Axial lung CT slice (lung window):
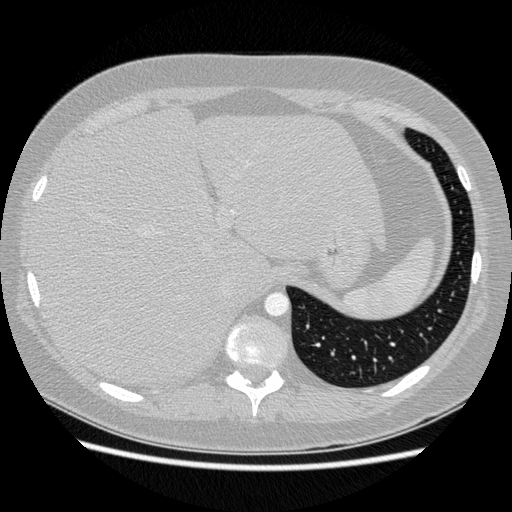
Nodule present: no